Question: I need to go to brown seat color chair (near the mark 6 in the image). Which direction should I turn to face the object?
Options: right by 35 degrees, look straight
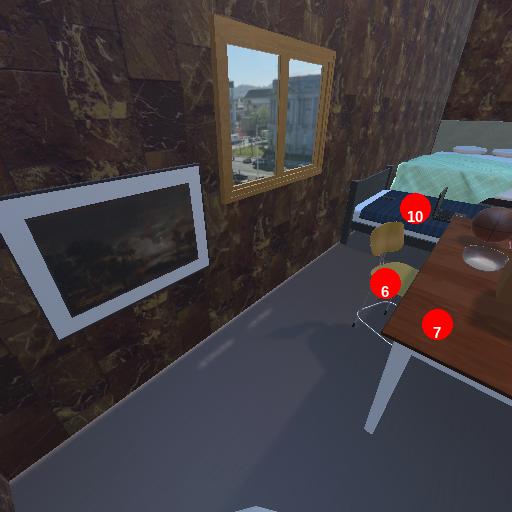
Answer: right by 35 degrees